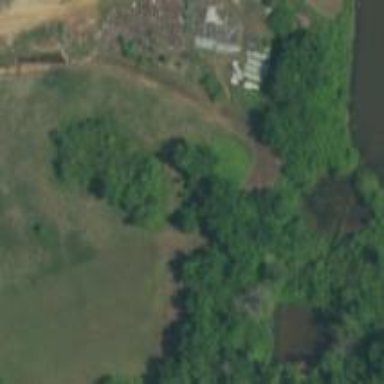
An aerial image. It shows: Disc golf hole.